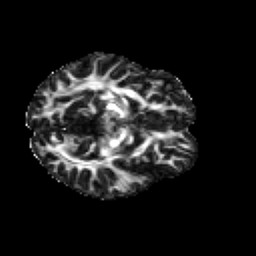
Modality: FA
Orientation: axial
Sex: male
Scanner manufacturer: siemens
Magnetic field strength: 3 T
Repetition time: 5 s
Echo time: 0.071 s